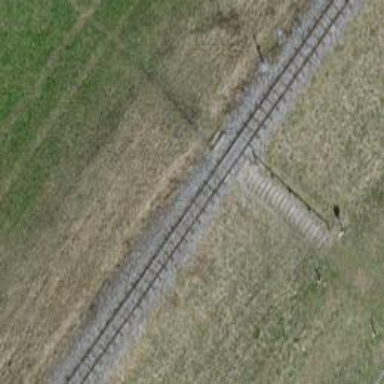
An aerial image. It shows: Railway crossing.